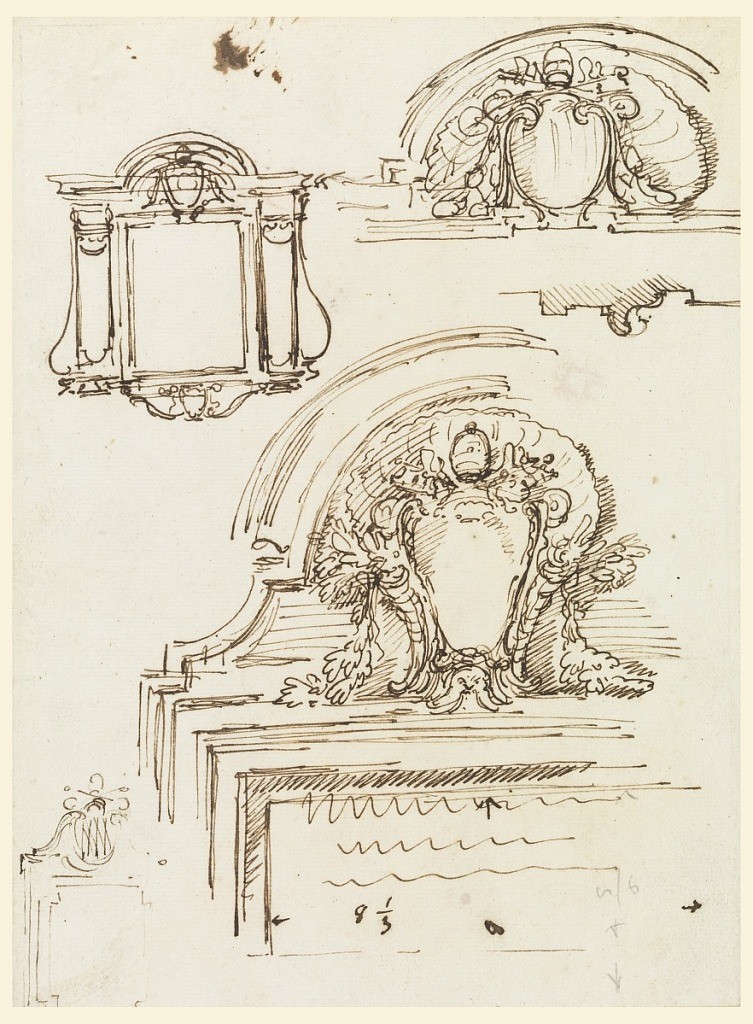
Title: Sketches for Frames, for the Sacristy of St. Peter's
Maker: Carlo Marchionni, Italian, 1702–1786
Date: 1740–58
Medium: Pen and sepia ink on laid paper
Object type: Drawing
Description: Papal escutcheons, one of which is indicated as that of Pope Benedict XIV. The largest sketch has dimensions of the tablet of the inscription.